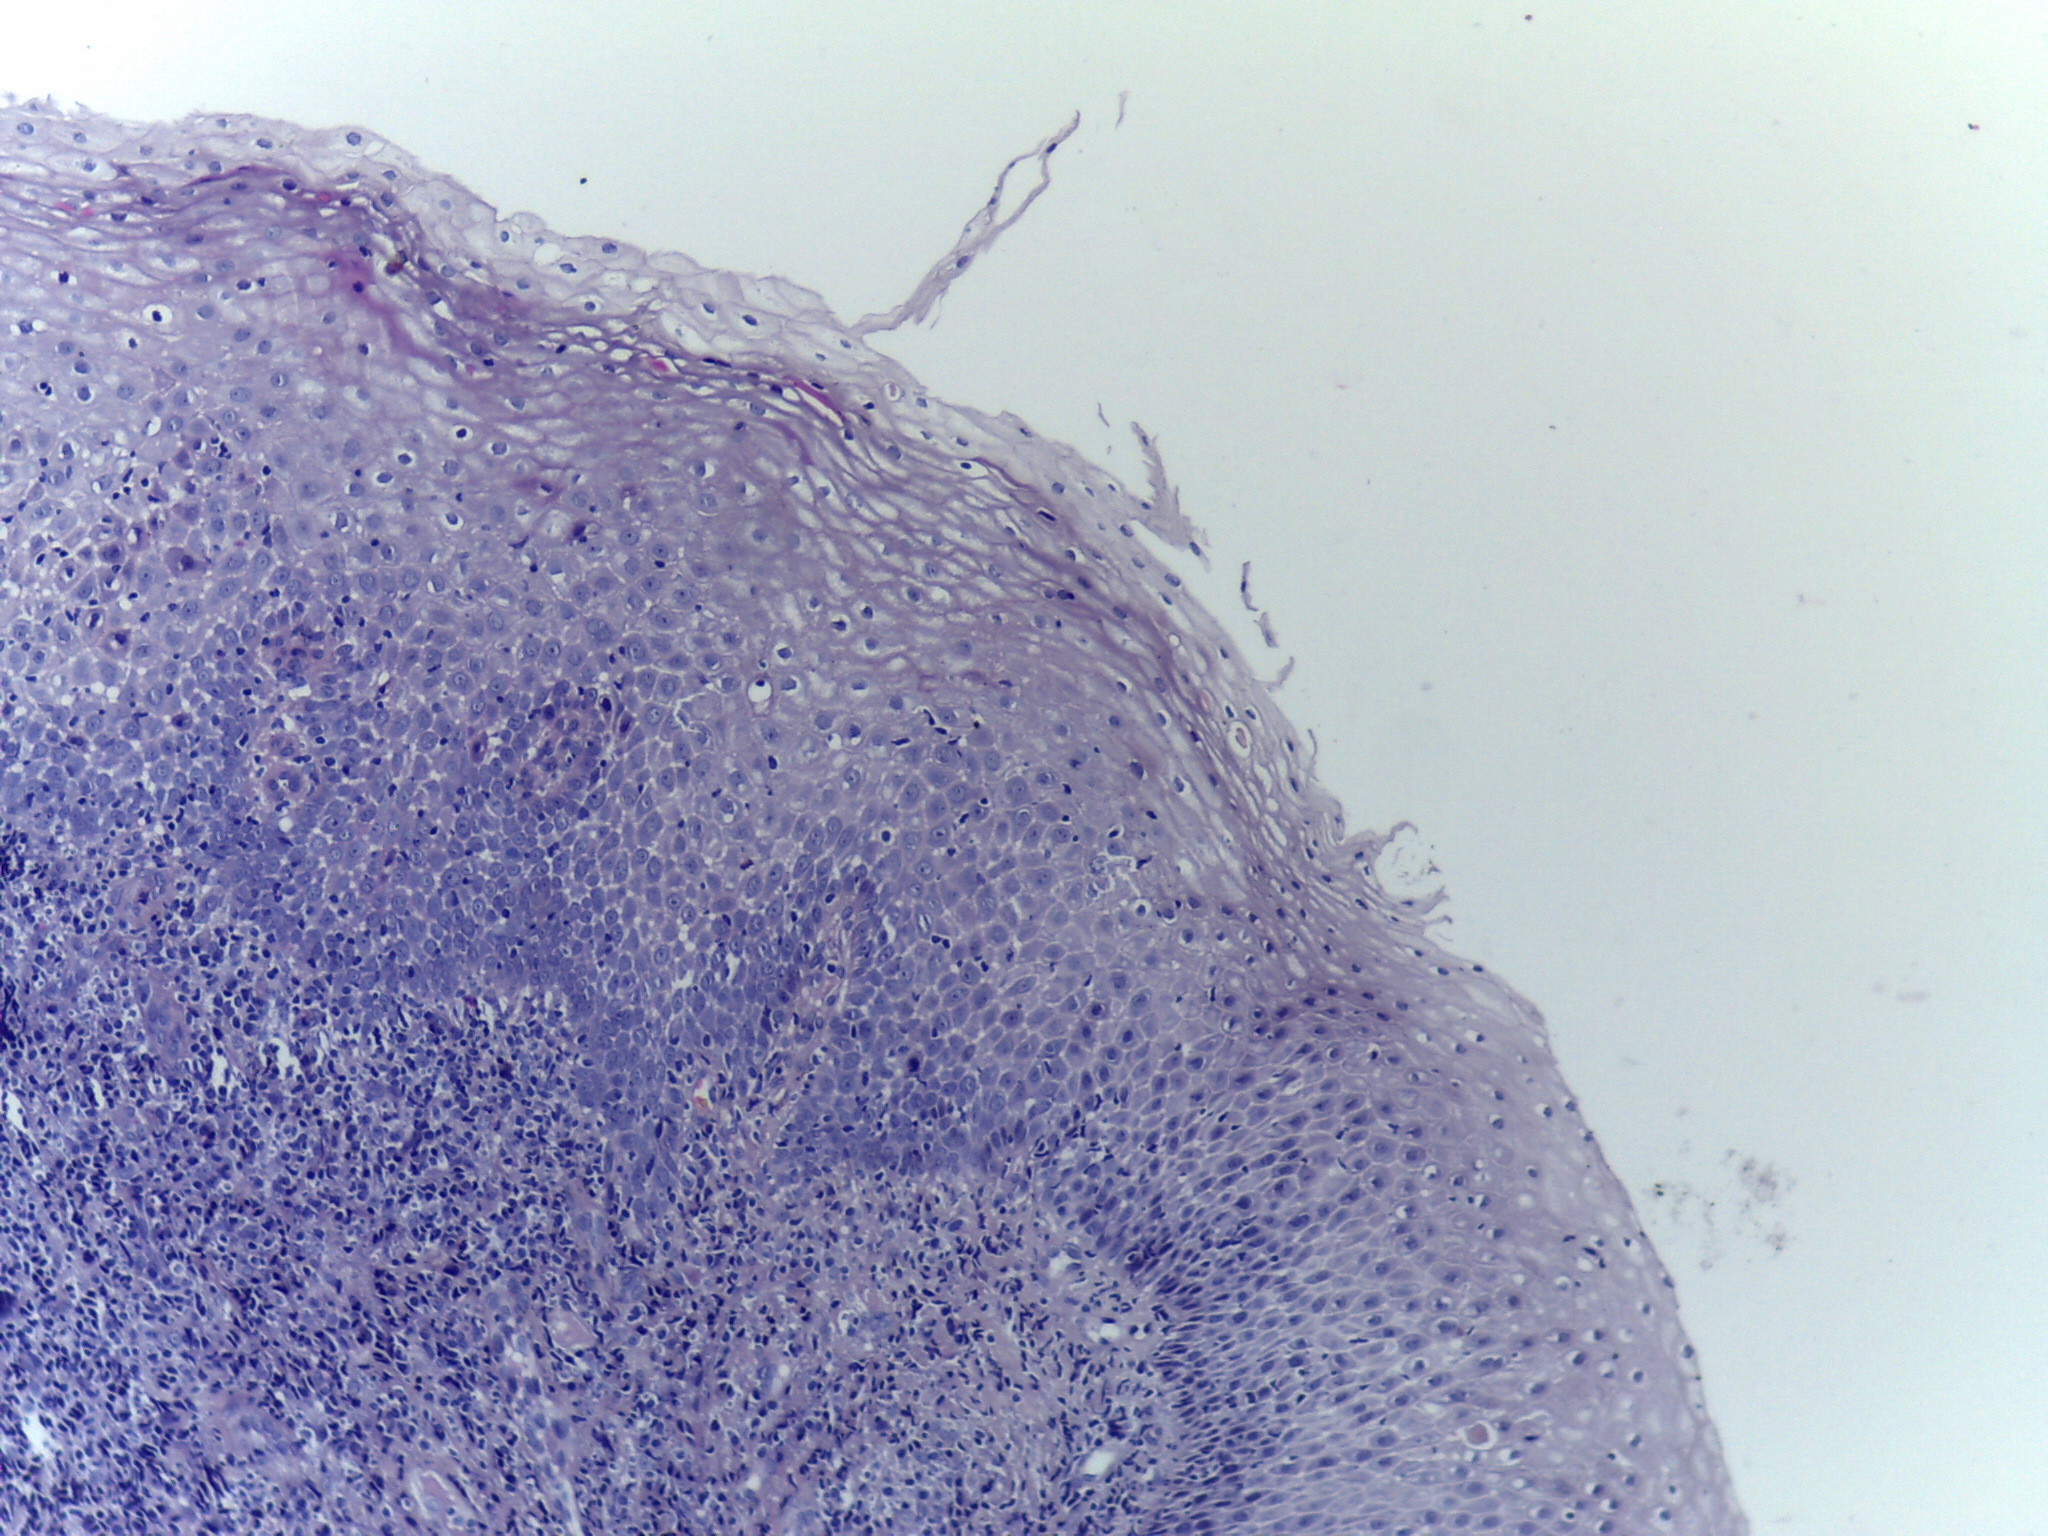
Diagnosis: OSCC